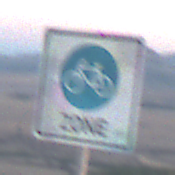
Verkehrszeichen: BeginnFahrradzone
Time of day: SunriseSunset
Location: Outdoor (Nature)
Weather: Clear
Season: NotSpecified
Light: Natural